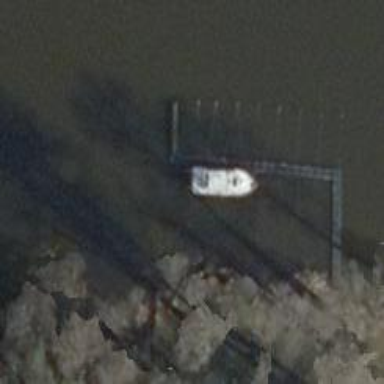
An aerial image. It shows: Man-made pier.